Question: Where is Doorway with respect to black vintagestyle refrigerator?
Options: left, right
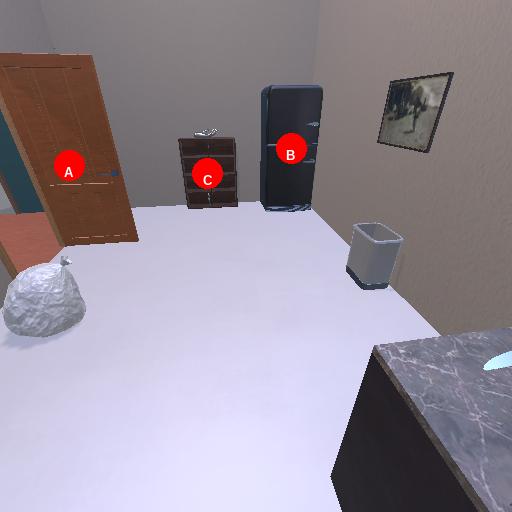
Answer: left